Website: bh-photo
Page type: customer-info-address
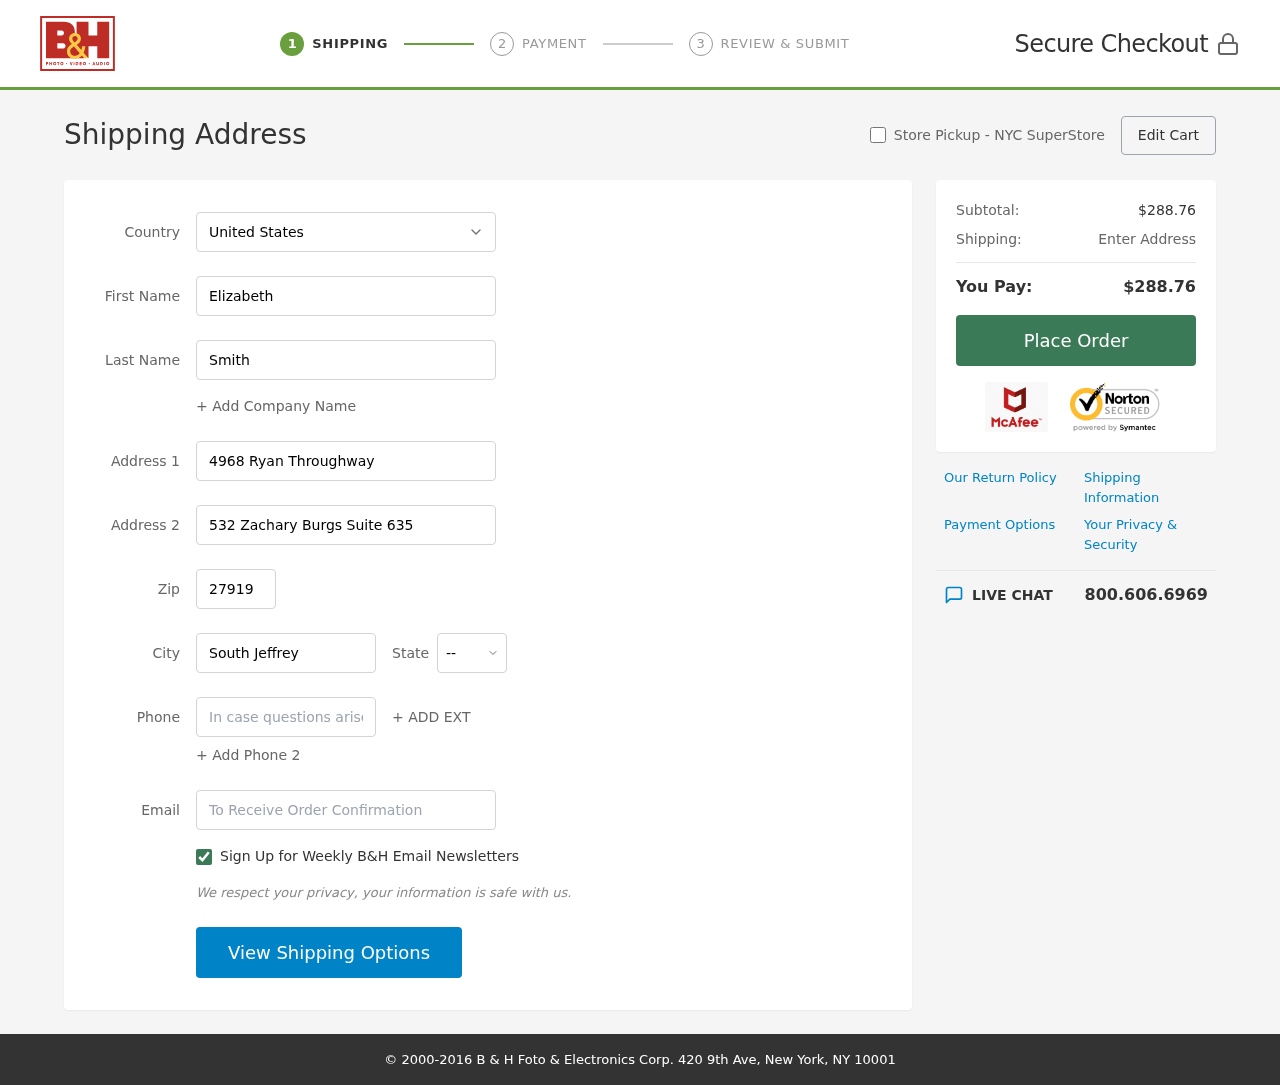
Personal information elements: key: PII_CITY
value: South Jeffrey
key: PII_COUNTRY
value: United States
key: PII_EMAIL
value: esmith@yahoo.com
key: PII_FIRSTNAME
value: Elizabeth
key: PII_LASTNAME
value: Smith
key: PII_PHONE
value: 7757586650
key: PII_POSTCODE
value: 27919
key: PII_STATE_ABBR
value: OK
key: PII_STREET
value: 4968 Ryan Throughway
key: PII_STREET2
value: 532 Zachary Burgs Suite 635
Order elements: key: ORDER_SUBTOTAL
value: $288.76
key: ORDER_TOTAL
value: $288.76